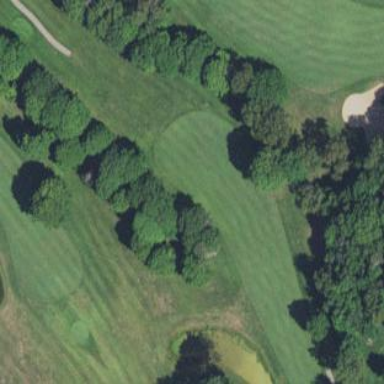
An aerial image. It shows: Golf fairway surrounded by grass.